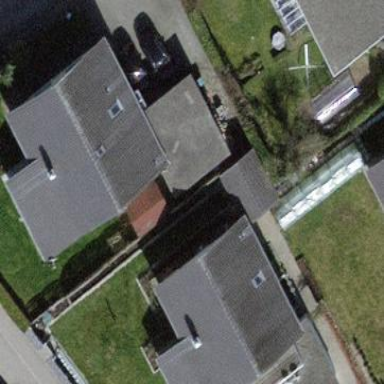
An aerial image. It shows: Detached building.